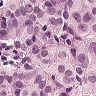
Metastatic tissue present: yes